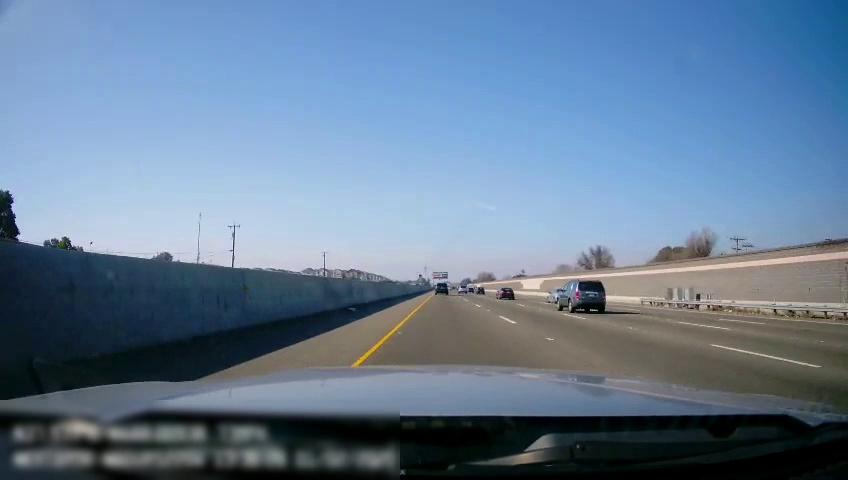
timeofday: Day
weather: Sunny
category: Drivable Space
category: Vehicles | SUV
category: Vehicles | SUV
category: Vehicles | Car
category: Vehicles | Bus
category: Vehicles | Car
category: Vehicles | Car
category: Lanes | Current Lane
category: Lanes | Current Lane
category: Lanes | Alternate Lane
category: Lanes | Alternate Lane
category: Lanes | Alternate Lane
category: Lanes | Opposite Lane